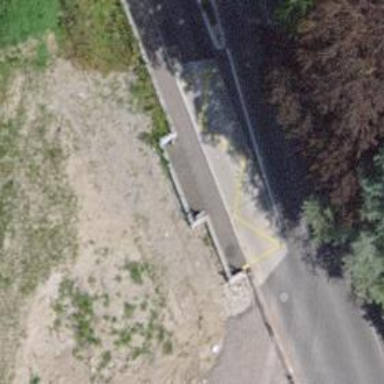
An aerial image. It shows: Bus stop with asphalt surface. This public transport platform is perfect for commuters to wait for their ride.